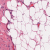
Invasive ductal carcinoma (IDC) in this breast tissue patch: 0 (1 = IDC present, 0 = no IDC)